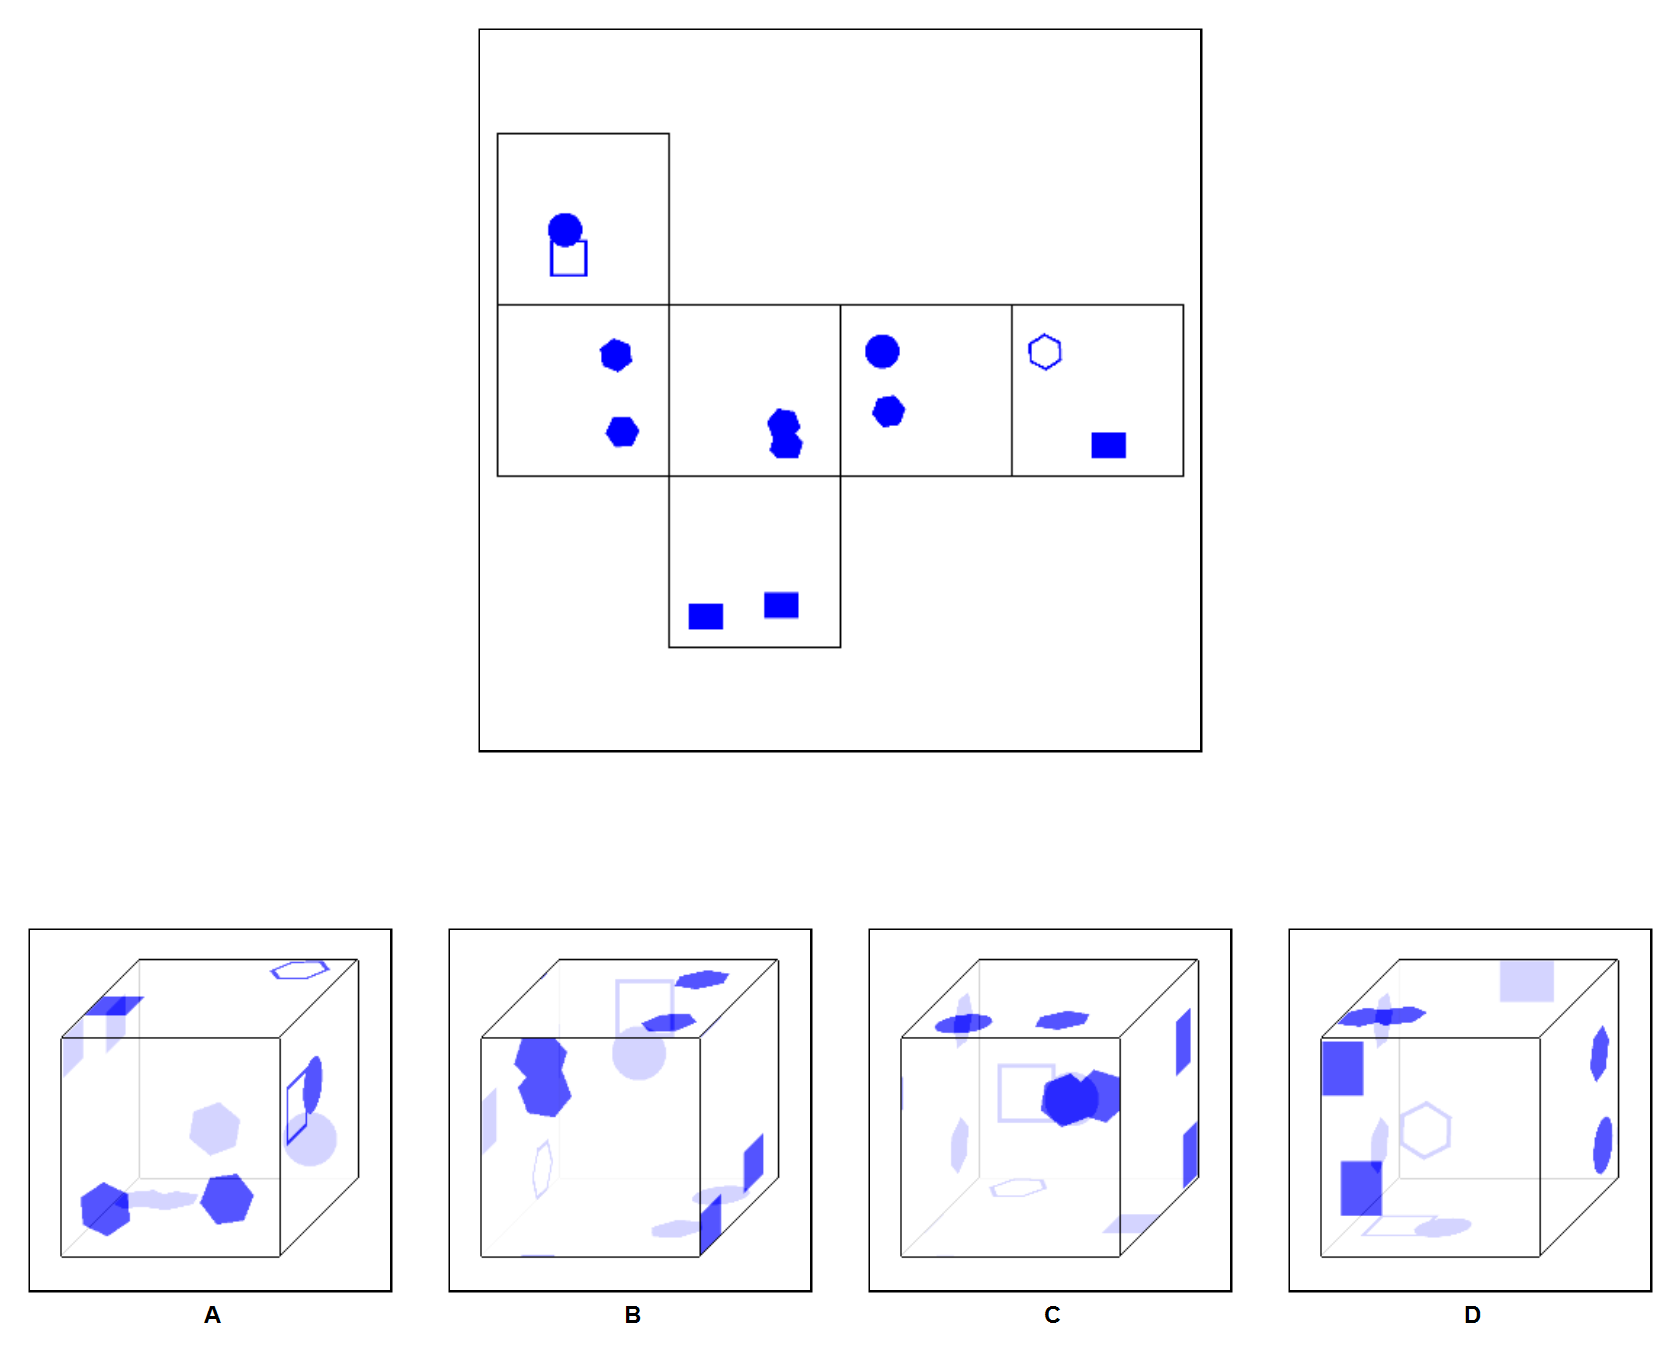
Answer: A